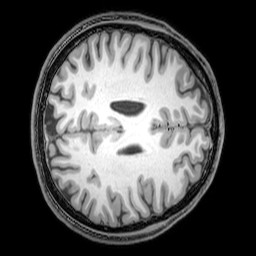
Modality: T1w
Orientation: axial
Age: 20
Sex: male
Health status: healthy
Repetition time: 0.081 s
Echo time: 0.037 s